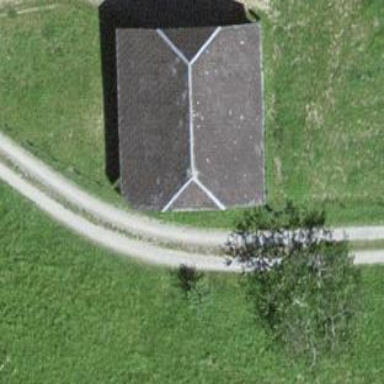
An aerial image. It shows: Farm auxiliary building.